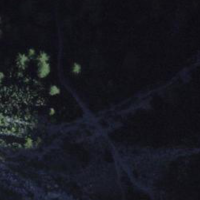
EUNIS habitat code: 31
Species observed at this site:
Polystichum lonchitis